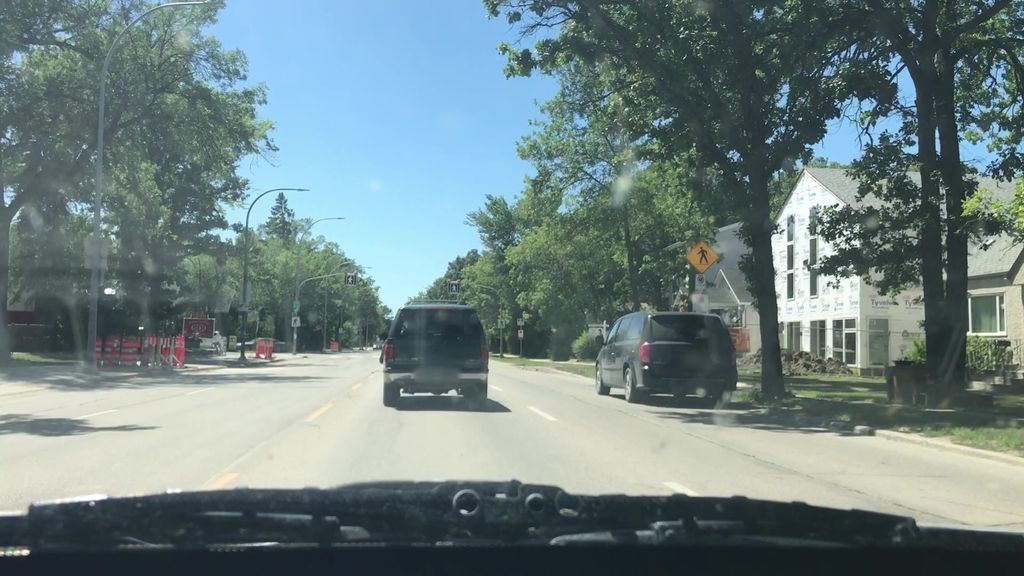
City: winnipeg